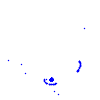
Particle: electron